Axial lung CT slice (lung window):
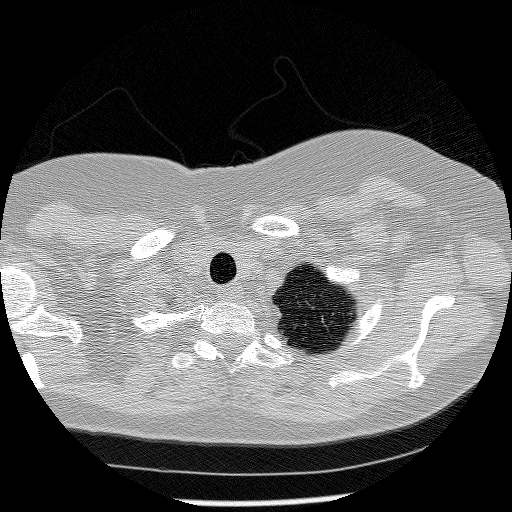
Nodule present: no